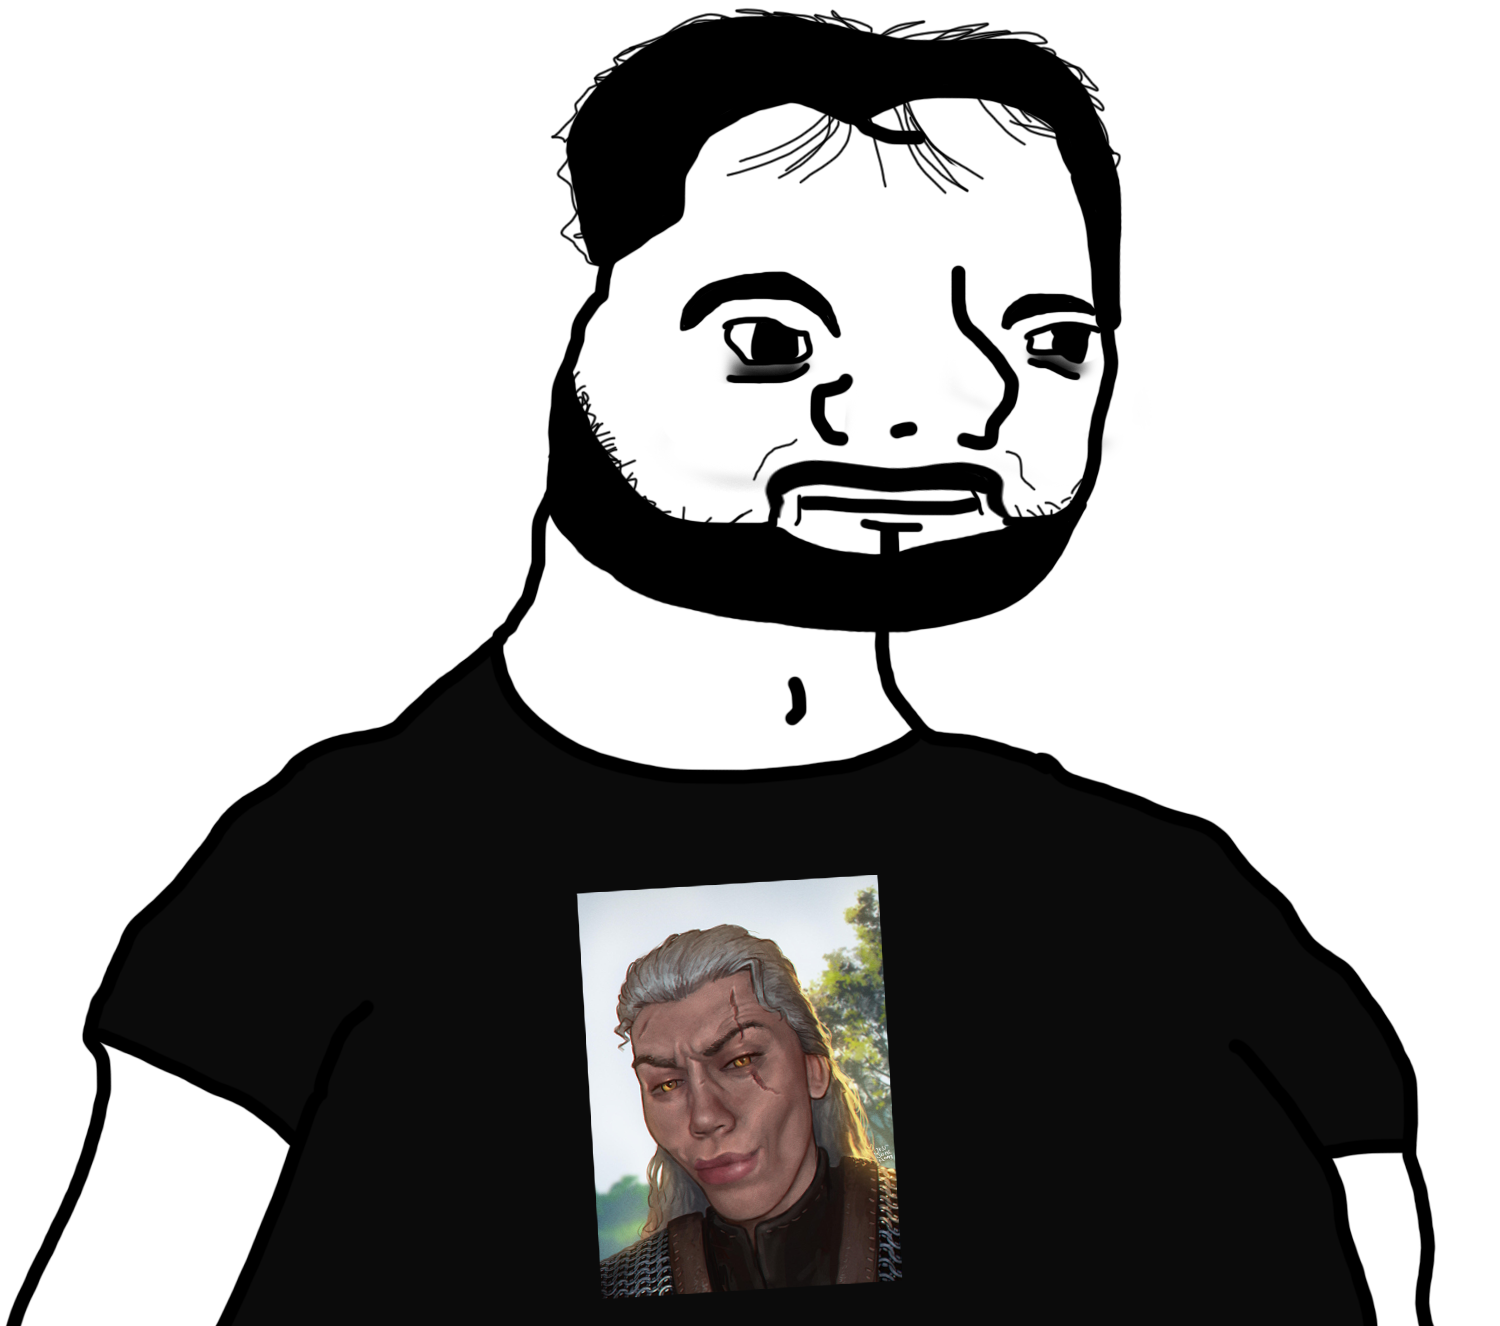
Label: 5_Grug